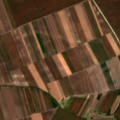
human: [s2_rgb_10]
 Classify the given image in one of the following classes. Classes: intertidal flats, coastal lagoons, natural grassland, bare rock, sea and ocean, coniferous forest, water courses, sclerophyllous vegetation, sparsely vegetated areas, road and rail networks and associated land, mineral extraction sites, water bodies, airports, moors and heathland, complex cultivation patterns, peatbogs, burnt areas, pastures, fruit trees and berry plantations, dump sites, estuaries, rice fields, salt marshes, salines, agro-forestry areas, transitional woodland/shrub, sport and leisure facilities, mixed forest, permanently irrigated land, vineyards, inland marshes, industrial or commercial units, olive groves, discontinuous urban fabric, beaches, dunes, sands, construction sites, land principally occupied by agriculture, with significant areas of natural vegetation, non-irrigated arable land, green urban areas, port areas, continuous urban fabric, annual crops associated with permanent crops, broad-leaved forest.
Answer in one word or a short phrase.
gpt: non-irrigated arable land